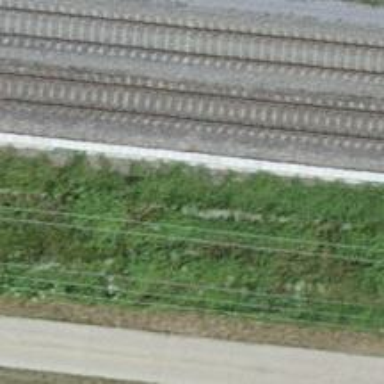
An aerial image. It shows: Concrete power pole.